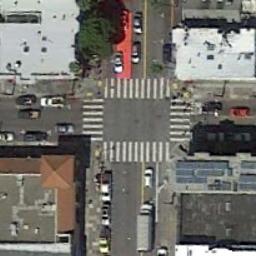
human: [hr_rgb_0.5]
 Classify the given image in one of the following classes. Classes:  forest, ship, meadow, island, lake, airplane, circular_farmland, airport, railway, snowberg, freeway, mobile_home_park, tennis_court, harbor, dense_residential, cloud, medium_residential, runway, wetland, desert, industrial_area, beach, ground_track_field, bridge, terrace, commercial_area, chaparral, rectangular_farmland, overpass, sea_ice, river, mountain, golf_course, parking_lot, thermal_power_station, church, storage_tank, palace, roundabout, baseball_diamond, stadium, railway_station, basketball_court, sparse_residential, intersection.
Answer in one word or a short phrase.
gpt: intersection